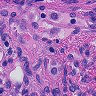
Metastatic tissue present: no